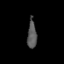
Tissue: prostate
Cell type: Epithelial cells
Senescence score: 0.7552
Nuclear area (px): 254
Mean DAPI intensity: 87.213